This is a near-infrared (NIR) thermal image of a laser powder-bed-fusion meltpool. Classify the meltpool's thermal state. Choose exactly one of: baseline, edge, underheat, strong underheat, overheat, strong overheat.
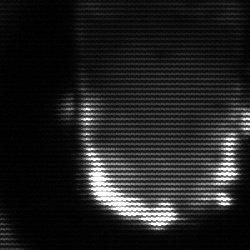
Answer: baseline